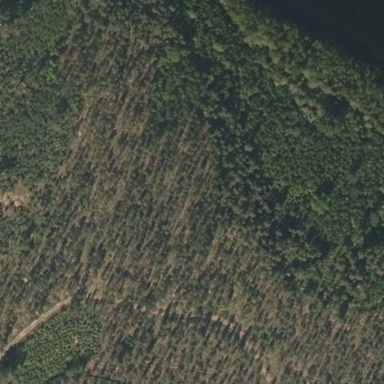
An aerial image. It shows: Evergreen woodland with needle-leaved trees.